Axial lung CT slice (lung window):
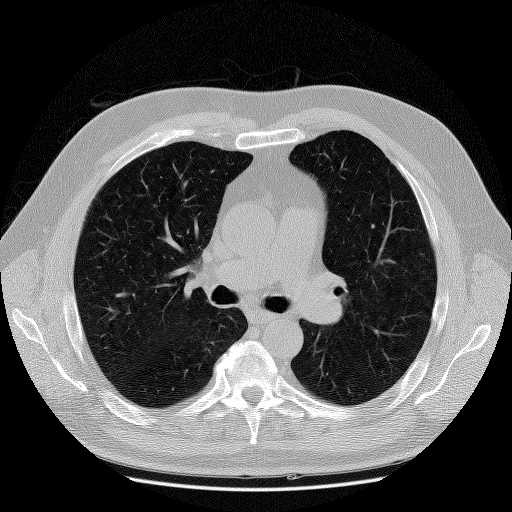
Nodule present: no